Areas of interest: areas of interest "Tesla Center, Tangzhen, Shanghai"
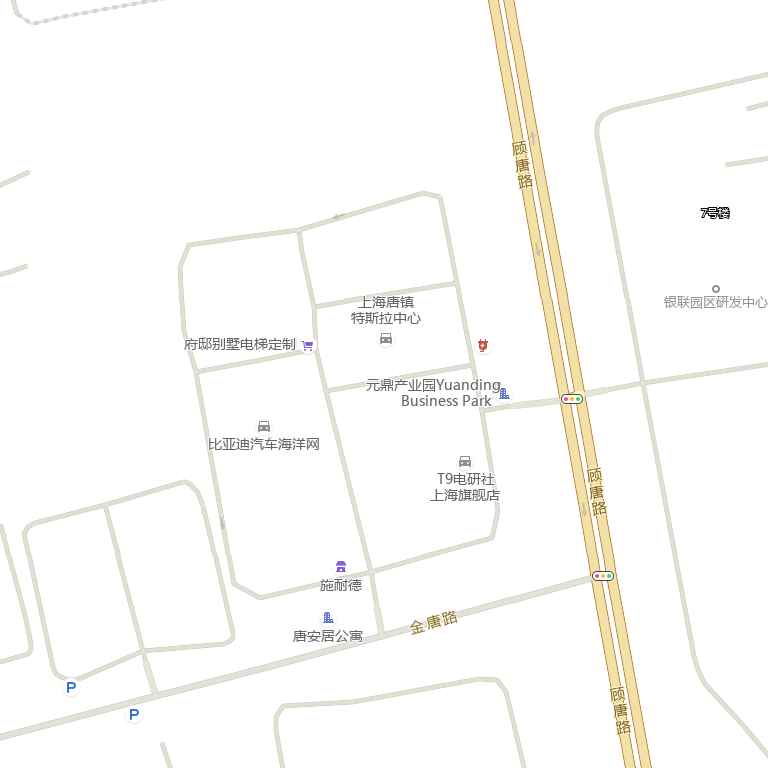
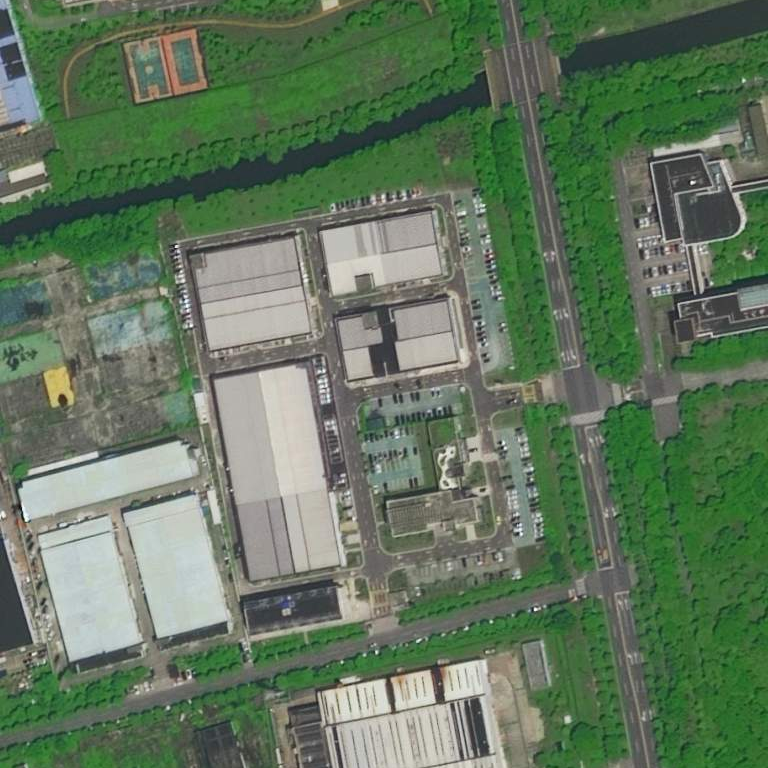